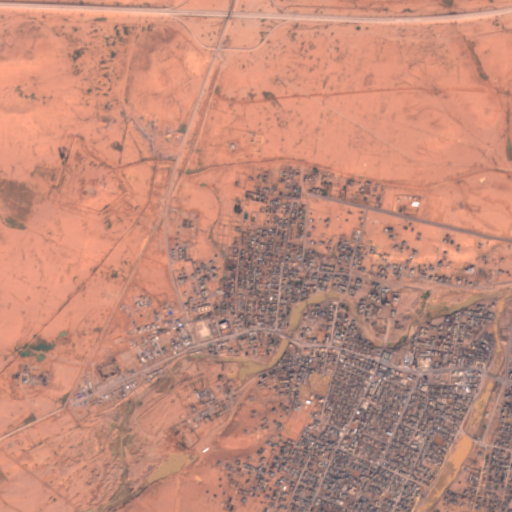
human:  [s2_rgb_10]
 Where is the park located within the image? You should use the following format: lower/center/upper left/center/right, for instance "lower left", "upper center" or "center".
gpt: The park is located in the lower center of the image.
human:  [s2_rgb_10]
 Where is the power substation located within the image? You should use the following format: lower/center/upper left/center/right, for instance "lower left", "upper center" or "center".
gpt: The power substation is located in the lower left of the image.
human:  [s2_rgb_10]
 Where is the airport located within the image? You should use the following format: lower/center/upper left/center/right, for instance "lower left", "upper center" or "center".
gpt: There is no airport in the image.